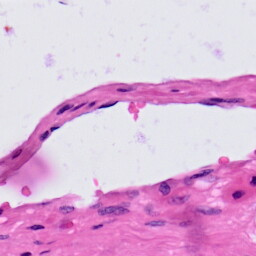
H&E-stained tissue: Prostate